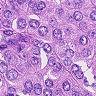
Metastatic tissue present: yes